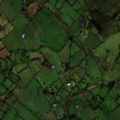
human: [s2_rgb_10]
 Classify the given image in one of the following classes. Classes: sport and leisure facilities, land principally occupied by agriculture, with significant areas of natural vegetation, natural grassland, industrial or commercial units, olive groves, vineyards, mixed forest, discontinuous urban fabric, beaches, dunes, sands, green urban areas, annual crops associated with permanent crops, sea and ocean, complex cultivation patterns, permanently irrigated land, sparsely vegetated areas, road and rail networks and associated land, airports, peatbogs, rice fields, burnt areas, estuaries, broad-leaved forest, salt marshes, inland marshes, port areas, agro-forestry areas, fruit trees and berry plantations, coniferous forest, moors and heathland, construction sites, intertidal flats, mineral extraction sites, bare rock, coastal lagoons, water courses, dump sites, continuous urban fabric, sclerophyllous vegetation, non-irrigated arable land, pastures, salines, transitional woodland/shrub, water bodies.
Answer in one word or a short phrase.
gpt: pastures, mixed forest